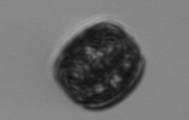
Label: Thalassiosira